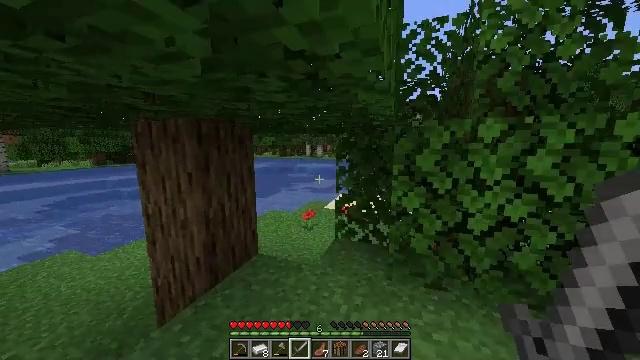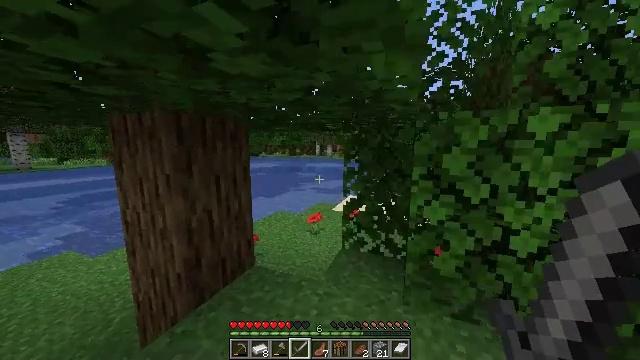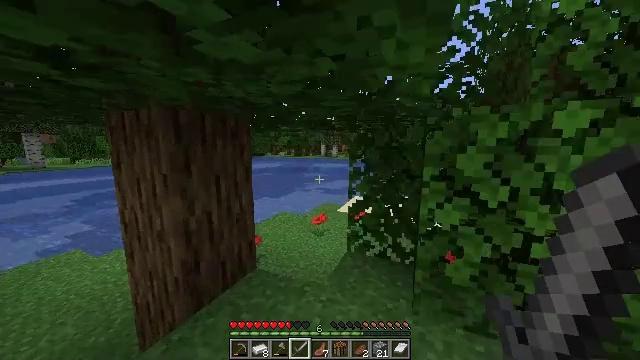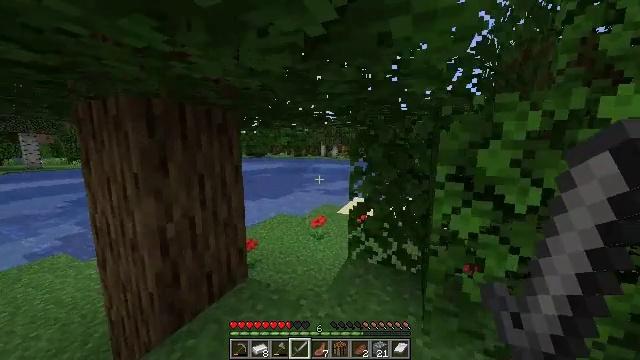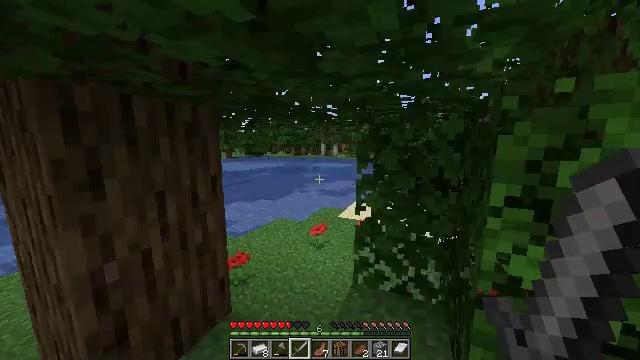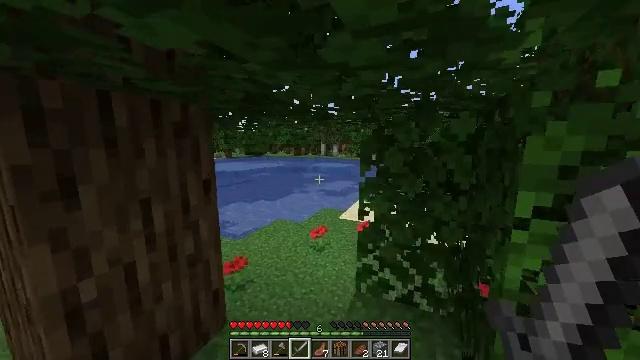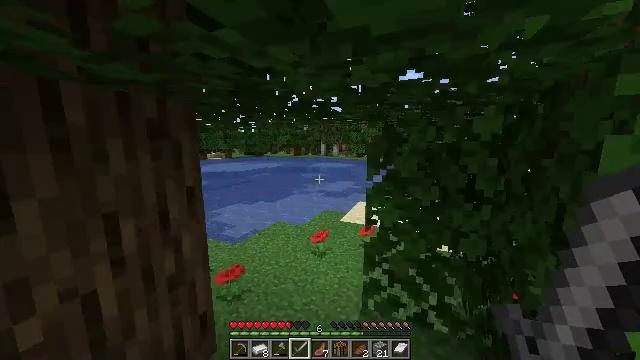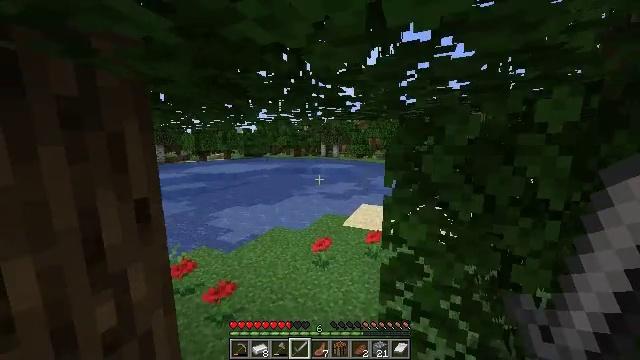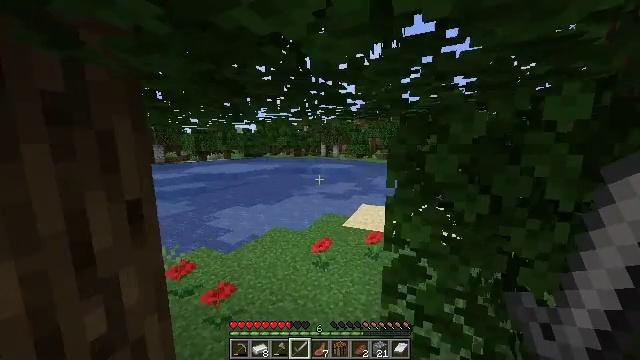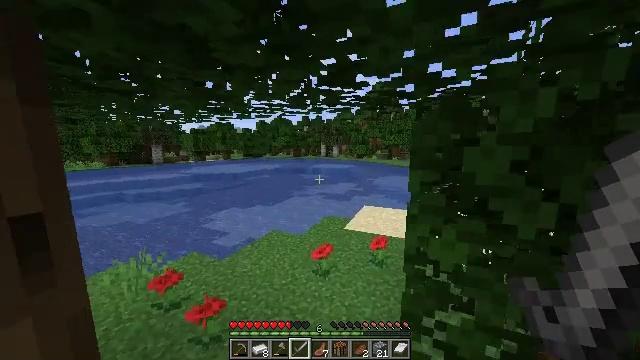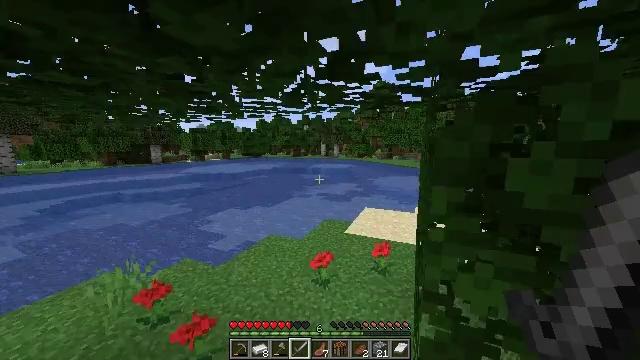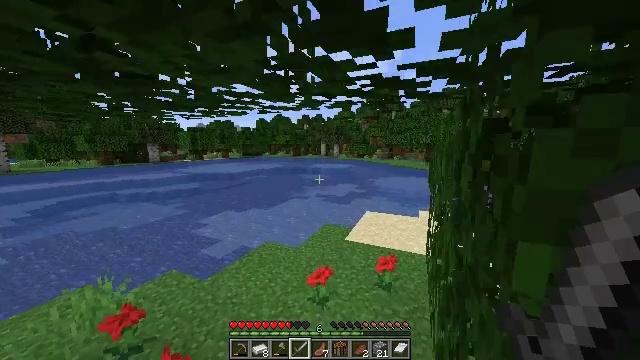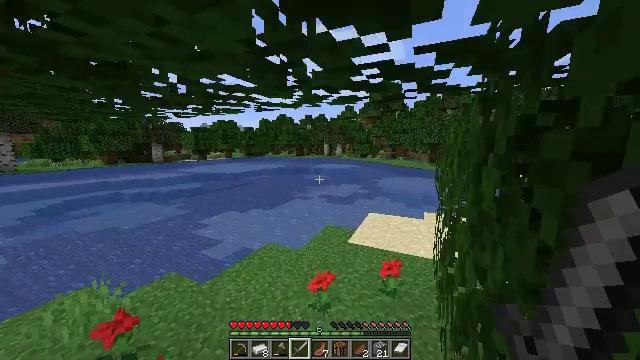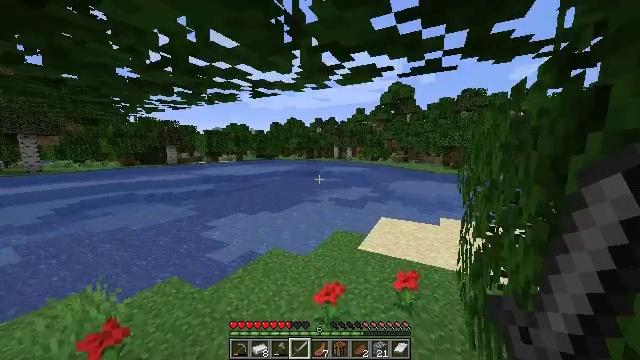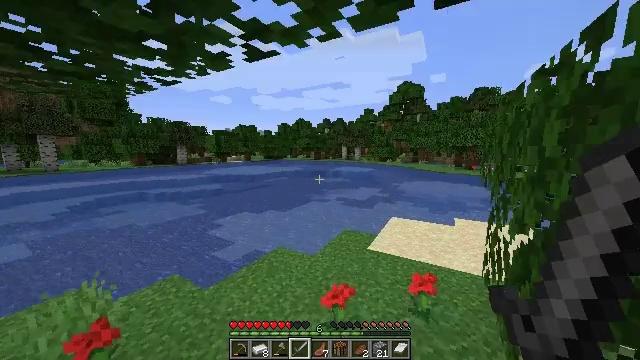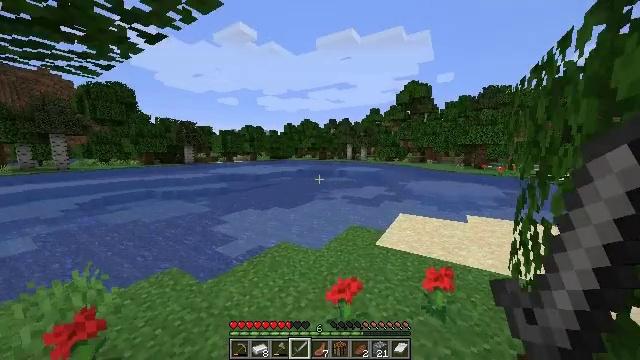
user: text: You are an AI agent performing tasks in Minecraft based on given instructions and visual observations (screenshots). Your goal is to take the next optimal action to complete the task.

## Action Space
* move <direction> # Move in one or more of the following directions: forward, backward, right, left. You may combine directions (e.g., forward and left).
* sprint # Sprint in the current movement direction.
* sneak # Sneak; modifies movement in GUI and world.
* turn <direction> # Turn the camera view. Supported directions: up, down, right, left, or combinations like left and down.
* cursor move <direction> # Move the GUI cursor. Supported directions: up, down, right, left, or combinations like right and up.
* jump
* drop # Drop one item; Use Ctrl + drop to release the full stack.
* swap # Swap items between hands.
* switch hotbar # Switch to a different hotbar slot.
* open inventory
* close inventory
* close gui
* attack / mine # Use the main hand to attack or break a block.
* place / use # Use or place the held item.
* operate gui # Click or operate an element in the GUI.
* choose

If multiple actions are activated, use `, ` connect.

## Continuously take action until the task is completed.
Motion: motion action
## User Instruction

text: Mine oak leaves.
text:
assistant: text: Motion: move forward, sprint, turn left
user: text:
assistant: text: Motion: move forward, sprint, turn left
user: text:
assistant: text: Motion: move forward, sprint
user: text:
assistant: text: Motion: move forward, sprint
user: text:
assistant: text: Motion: move forward, sprint
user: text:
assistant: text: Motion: move forward, sprint
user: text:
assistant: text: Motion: move forward, sprint
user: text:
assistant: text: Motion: move forward, sprint
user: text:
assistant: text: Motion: move forward, sprint
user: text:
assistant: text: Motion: move forward, sprint
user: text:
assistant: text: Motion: move forward, sprint
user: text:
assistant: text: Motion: move forward, sprint
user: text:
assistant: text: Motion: move forward, sprint, turn left
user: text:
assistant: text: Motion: move forward, sprint, turn left
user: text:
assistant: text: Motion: move forward, sprint, turn left
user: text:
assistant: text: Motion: move forward, sprint, turn left
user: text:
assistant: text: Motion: move forward, sprint
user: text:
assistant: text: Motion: move forward, sprint
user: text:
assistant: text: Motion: move forward, sprint
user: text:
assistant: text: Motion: move forward, sprint
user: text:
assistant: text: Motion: move forward, sprint
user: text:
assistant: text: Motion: move forward, sprint, turn right
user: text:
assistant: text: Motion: move forward, sprint, turn right
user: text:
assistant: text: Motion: move forward, sprint, turn right
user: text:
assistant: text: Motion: move forward, sprint, turn right
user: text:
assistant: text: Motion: move forward, sprint, turn right
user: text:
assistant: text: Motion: move forward, sprint, turn right
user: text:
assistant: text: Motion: move forward, sprint, turn right
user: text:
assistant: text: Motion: move forward, sprint, turn right
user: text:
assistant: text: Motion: move forward, sprint, turn right